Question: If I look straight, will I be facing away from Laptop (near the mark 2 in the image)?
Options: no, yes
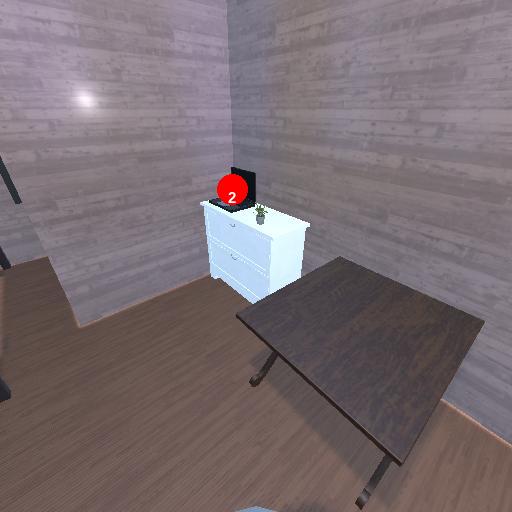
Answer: no